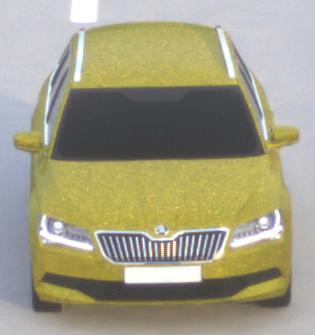
Make: Skoda
Model: Superb Combi 1.4 TSI
Detailed model: Superb (III) Combi
Model produced from: 2015/09
Model produced until: 2018/06
Doors: 5
Color: yellow
Road condition: dry road
Daytime: sunrise or sunset
Contrast: low contrast